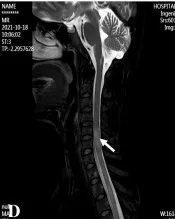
Magnetic resonance imagings of the brain and spinal cord. (D, E) Cervical and thoracic cord lesions at the last attack.
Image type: radiology (mri)